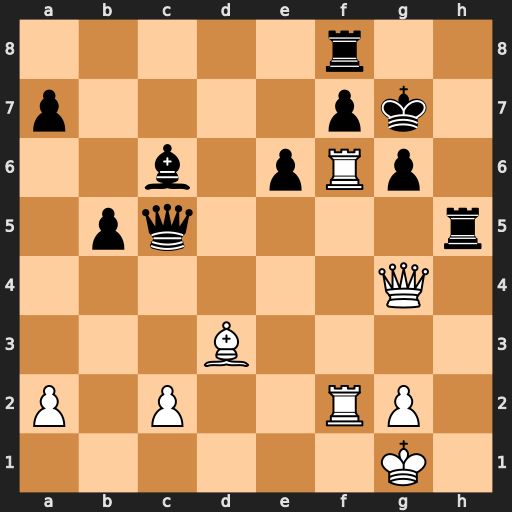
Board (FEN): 5r2/p4pk1/2b1pRp1/1pq4r/6Q1/3B4/P1P2RP1/6K1
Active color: w
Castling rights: -
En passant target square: -
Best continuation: Rxf7+ Rxf7 Qxg6+ Kh8 Qxf7 Rf5 Bxf5